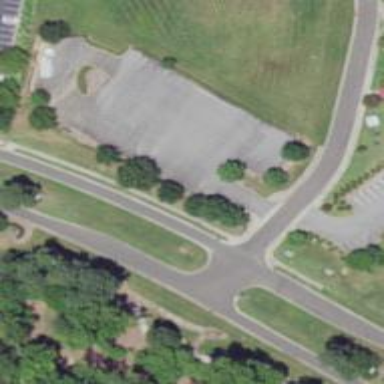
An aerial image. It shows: Unmarked road crossing.